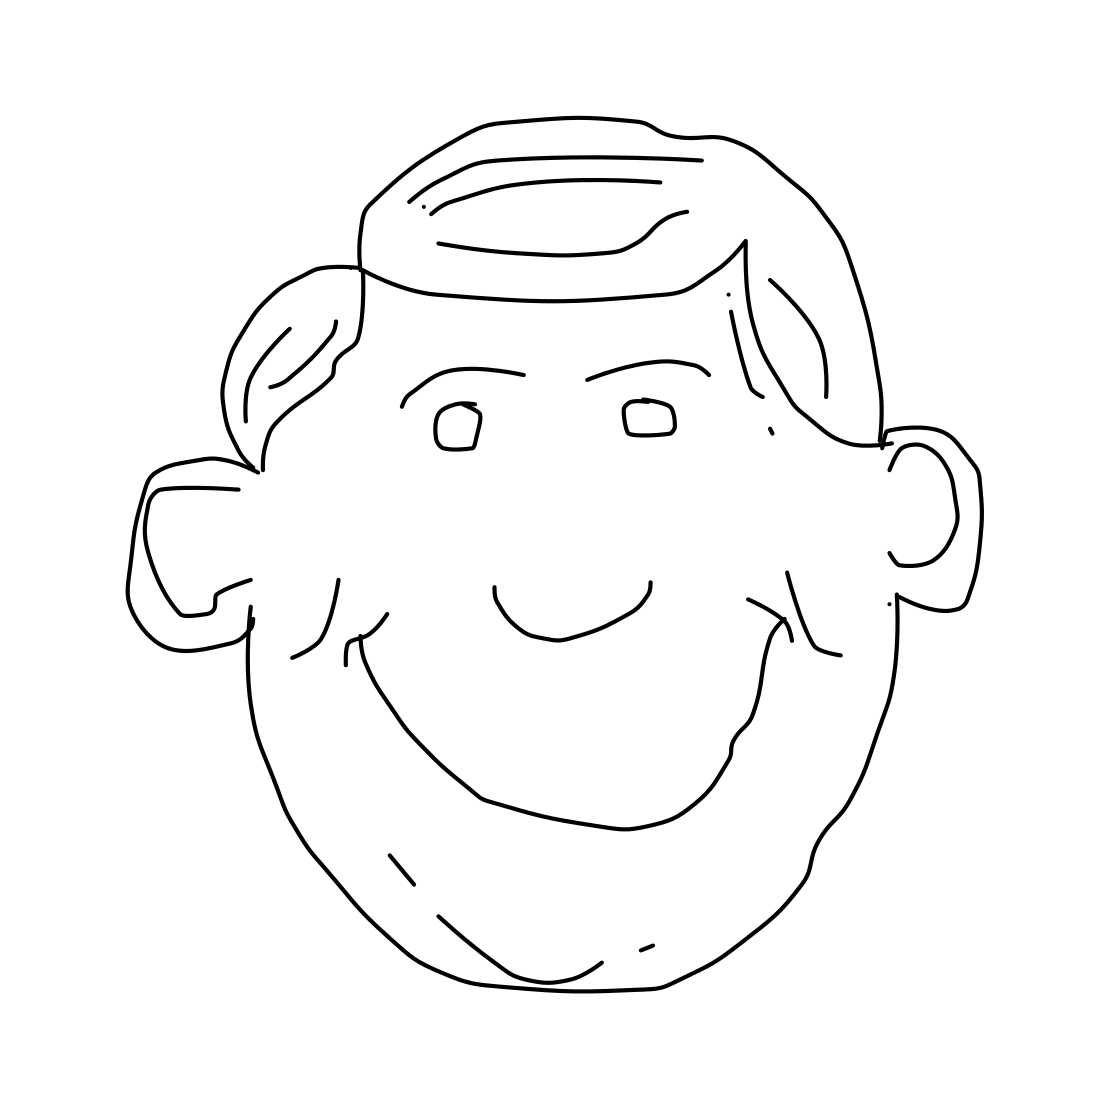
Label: face